Aerial crown-view tile of a tropical tree (Barro Colorado Island, Panama), acquired 20250317:
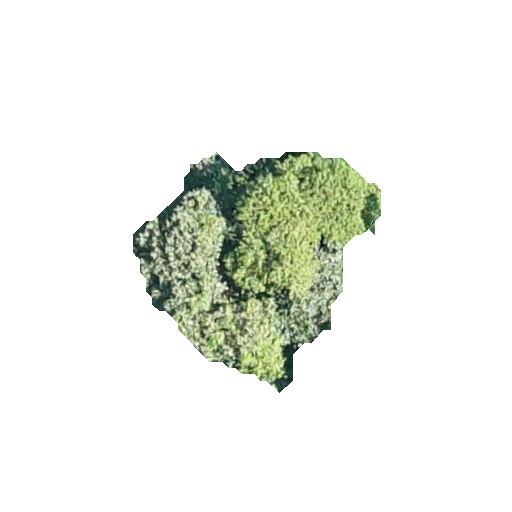
Species: Cordia alliodora
GBIF accepted scientific name: Cordia alliodora
Crown area: 55.571 m²